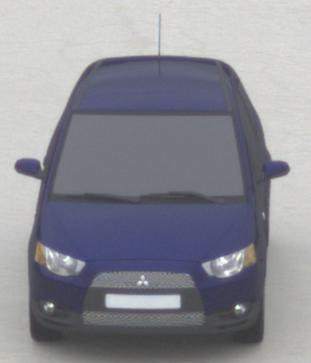
Make: Mitsubishi
Model: Colt 1.1
Detailed model: Colt (VI)
Model produced from: 2008/11
Model produced until: 2010/10
Doors: 3
Color: blue
Road condition: dry road
Daytime: midday
Contrast: low contrast